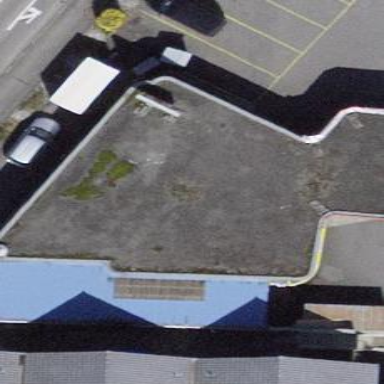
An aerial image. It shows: Retail building.